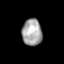
Tissue: skin
Cell type: T cells
Senescence score: 0.6798
Nuclear area (px): 528
Mean DAPI intensity: 164.303